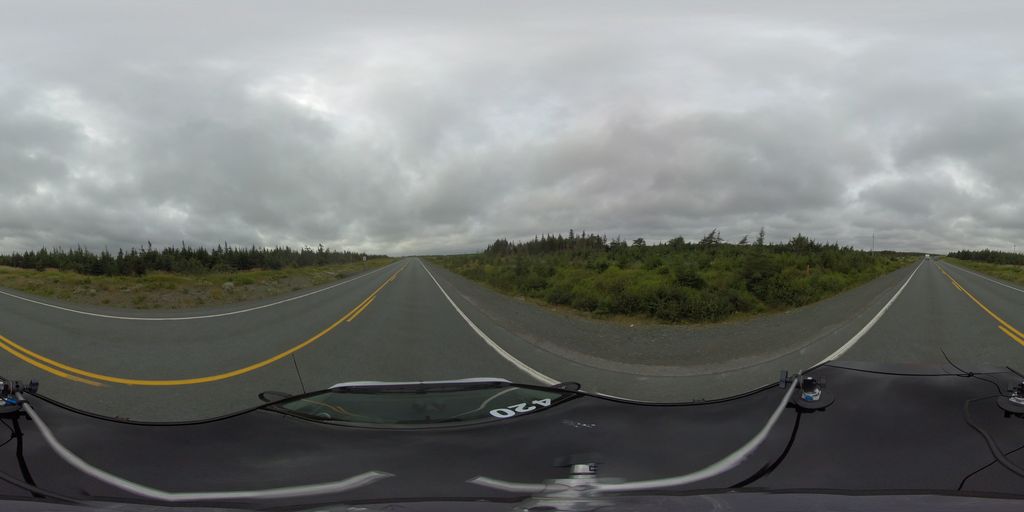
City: st_johns